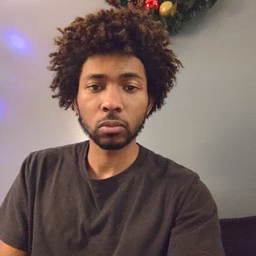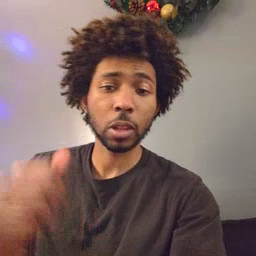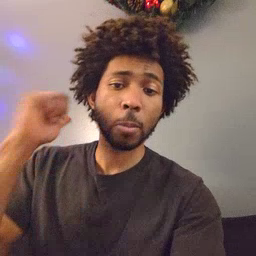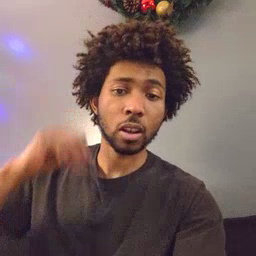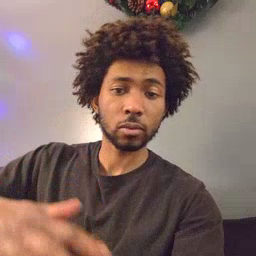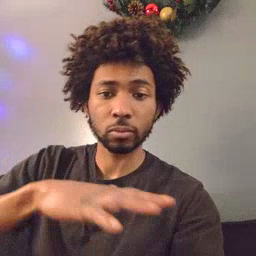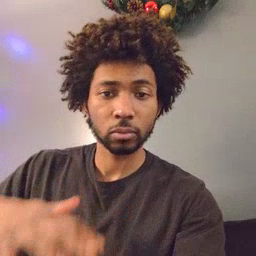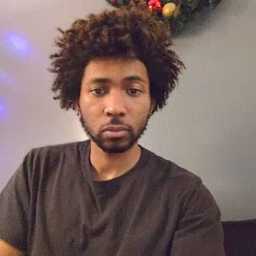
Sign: backyard